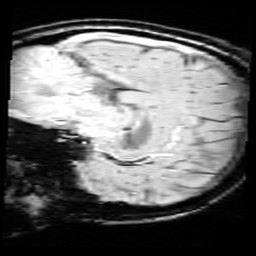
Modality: SWI
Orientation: sagittal
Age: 11
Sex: female
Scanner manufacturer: siemens
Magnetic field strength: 3 T
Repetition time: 0.027 s
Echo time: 0.02 s